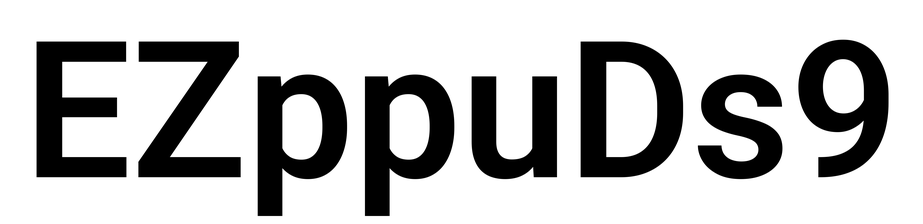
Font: Roboto_SemiBold